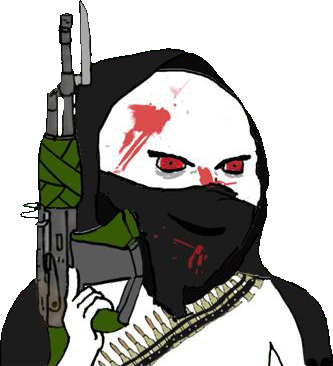
Label: 5_Oomer